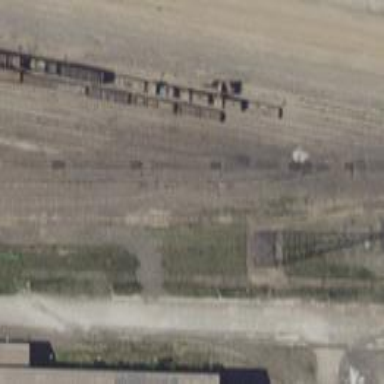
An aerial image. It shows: Railway spur service.